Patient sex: M
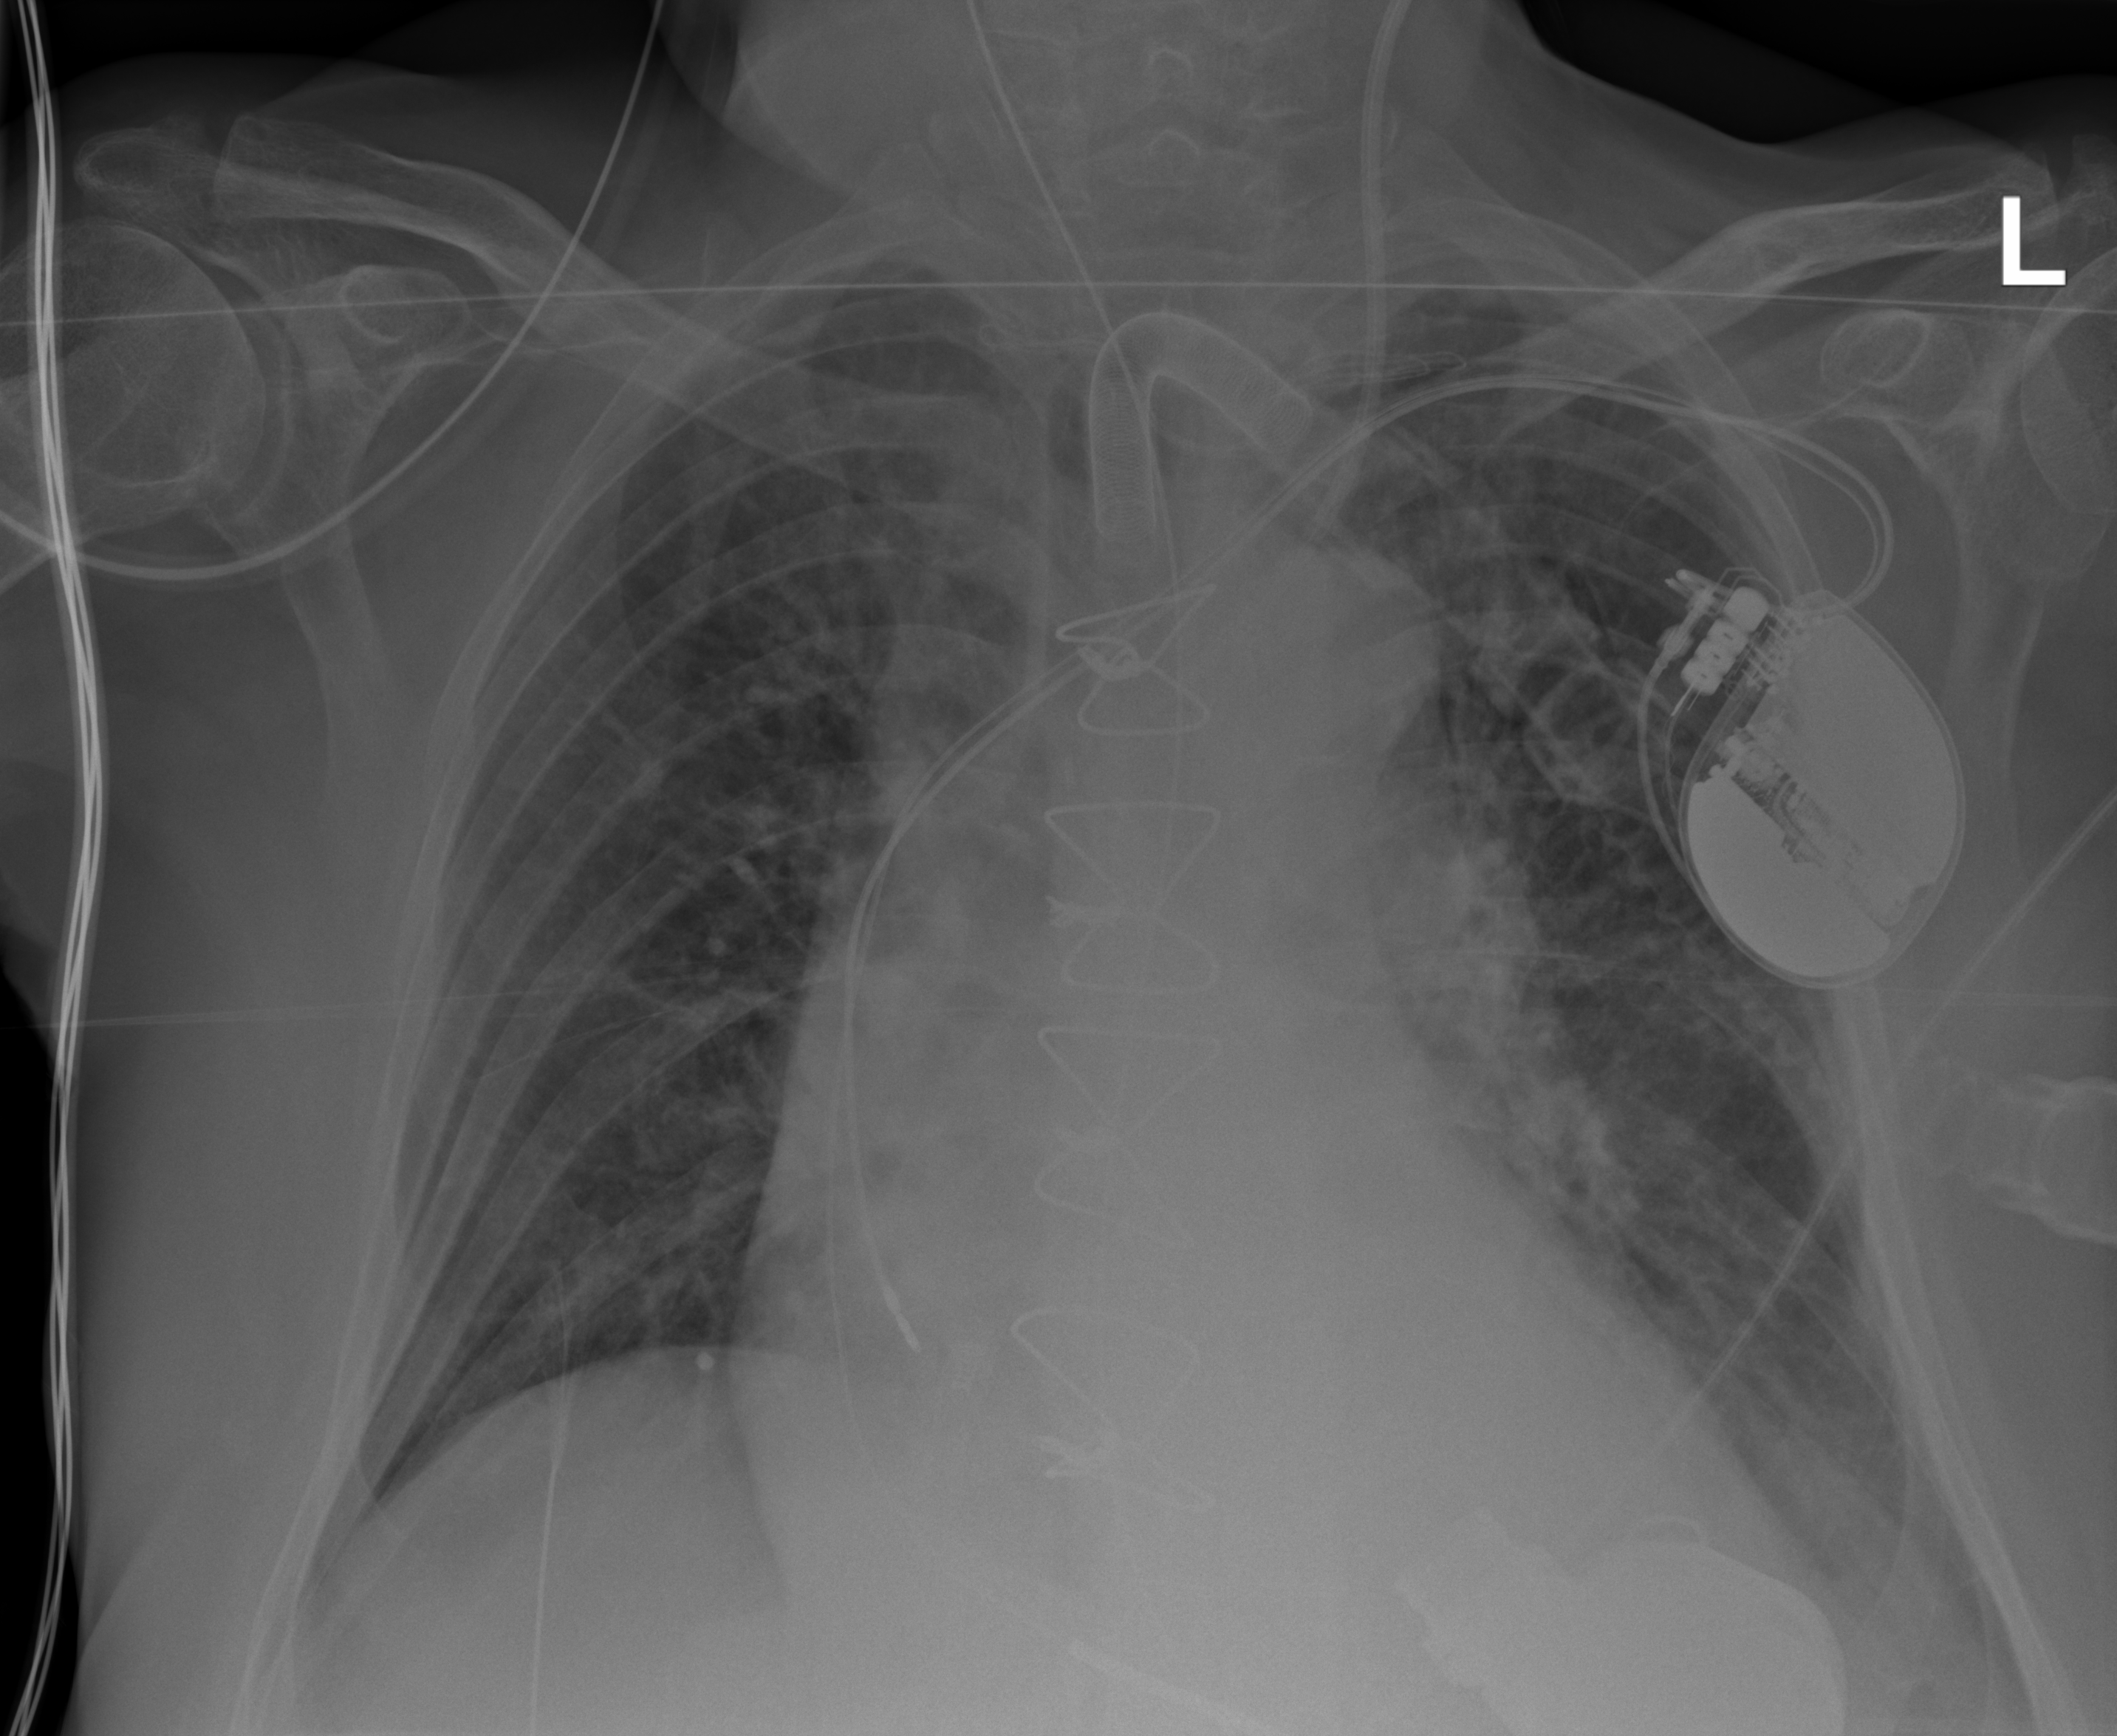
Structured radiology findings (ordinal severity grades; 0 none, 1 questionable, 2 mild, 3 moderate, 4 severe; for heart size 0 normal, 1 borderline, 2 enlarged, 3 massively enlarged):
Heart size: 3
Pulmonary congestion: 2
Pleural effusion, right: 0
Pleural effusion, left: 2
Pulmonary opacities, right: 0
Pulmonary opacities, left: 2
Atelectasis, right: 2
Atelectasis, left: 2